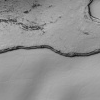
Atmospheric dust classification: not_dusty